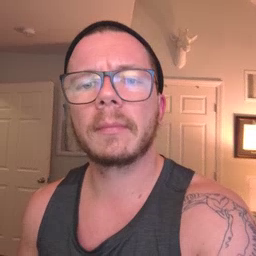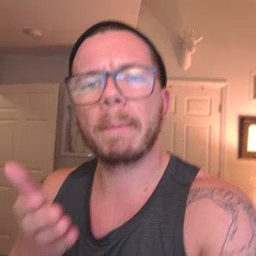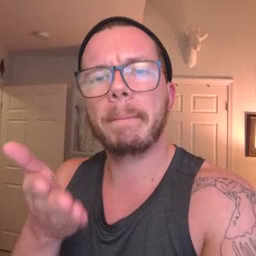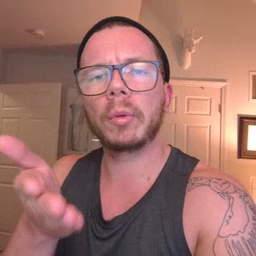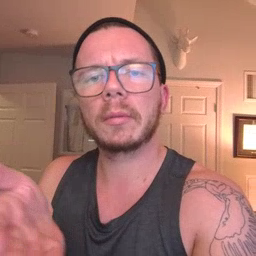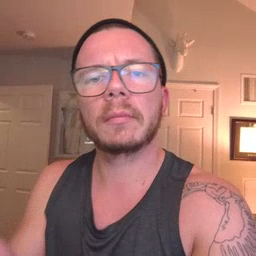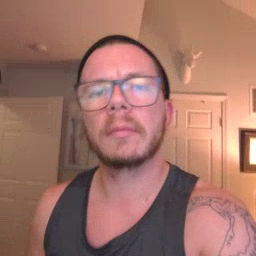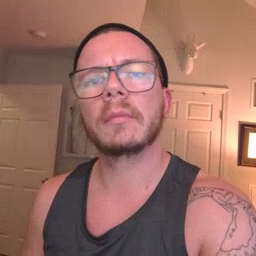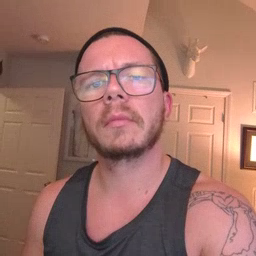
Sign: boat